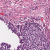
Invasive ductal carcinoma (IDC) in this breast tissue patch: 1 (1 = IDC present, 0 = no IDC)